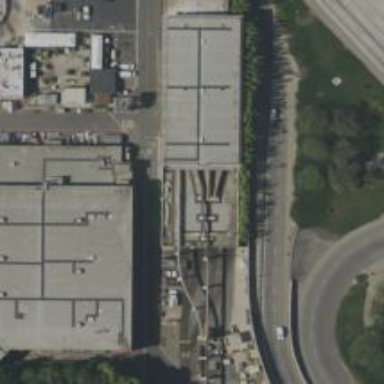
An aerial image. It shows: Yard service bridge for monorail railway track.